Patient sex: F
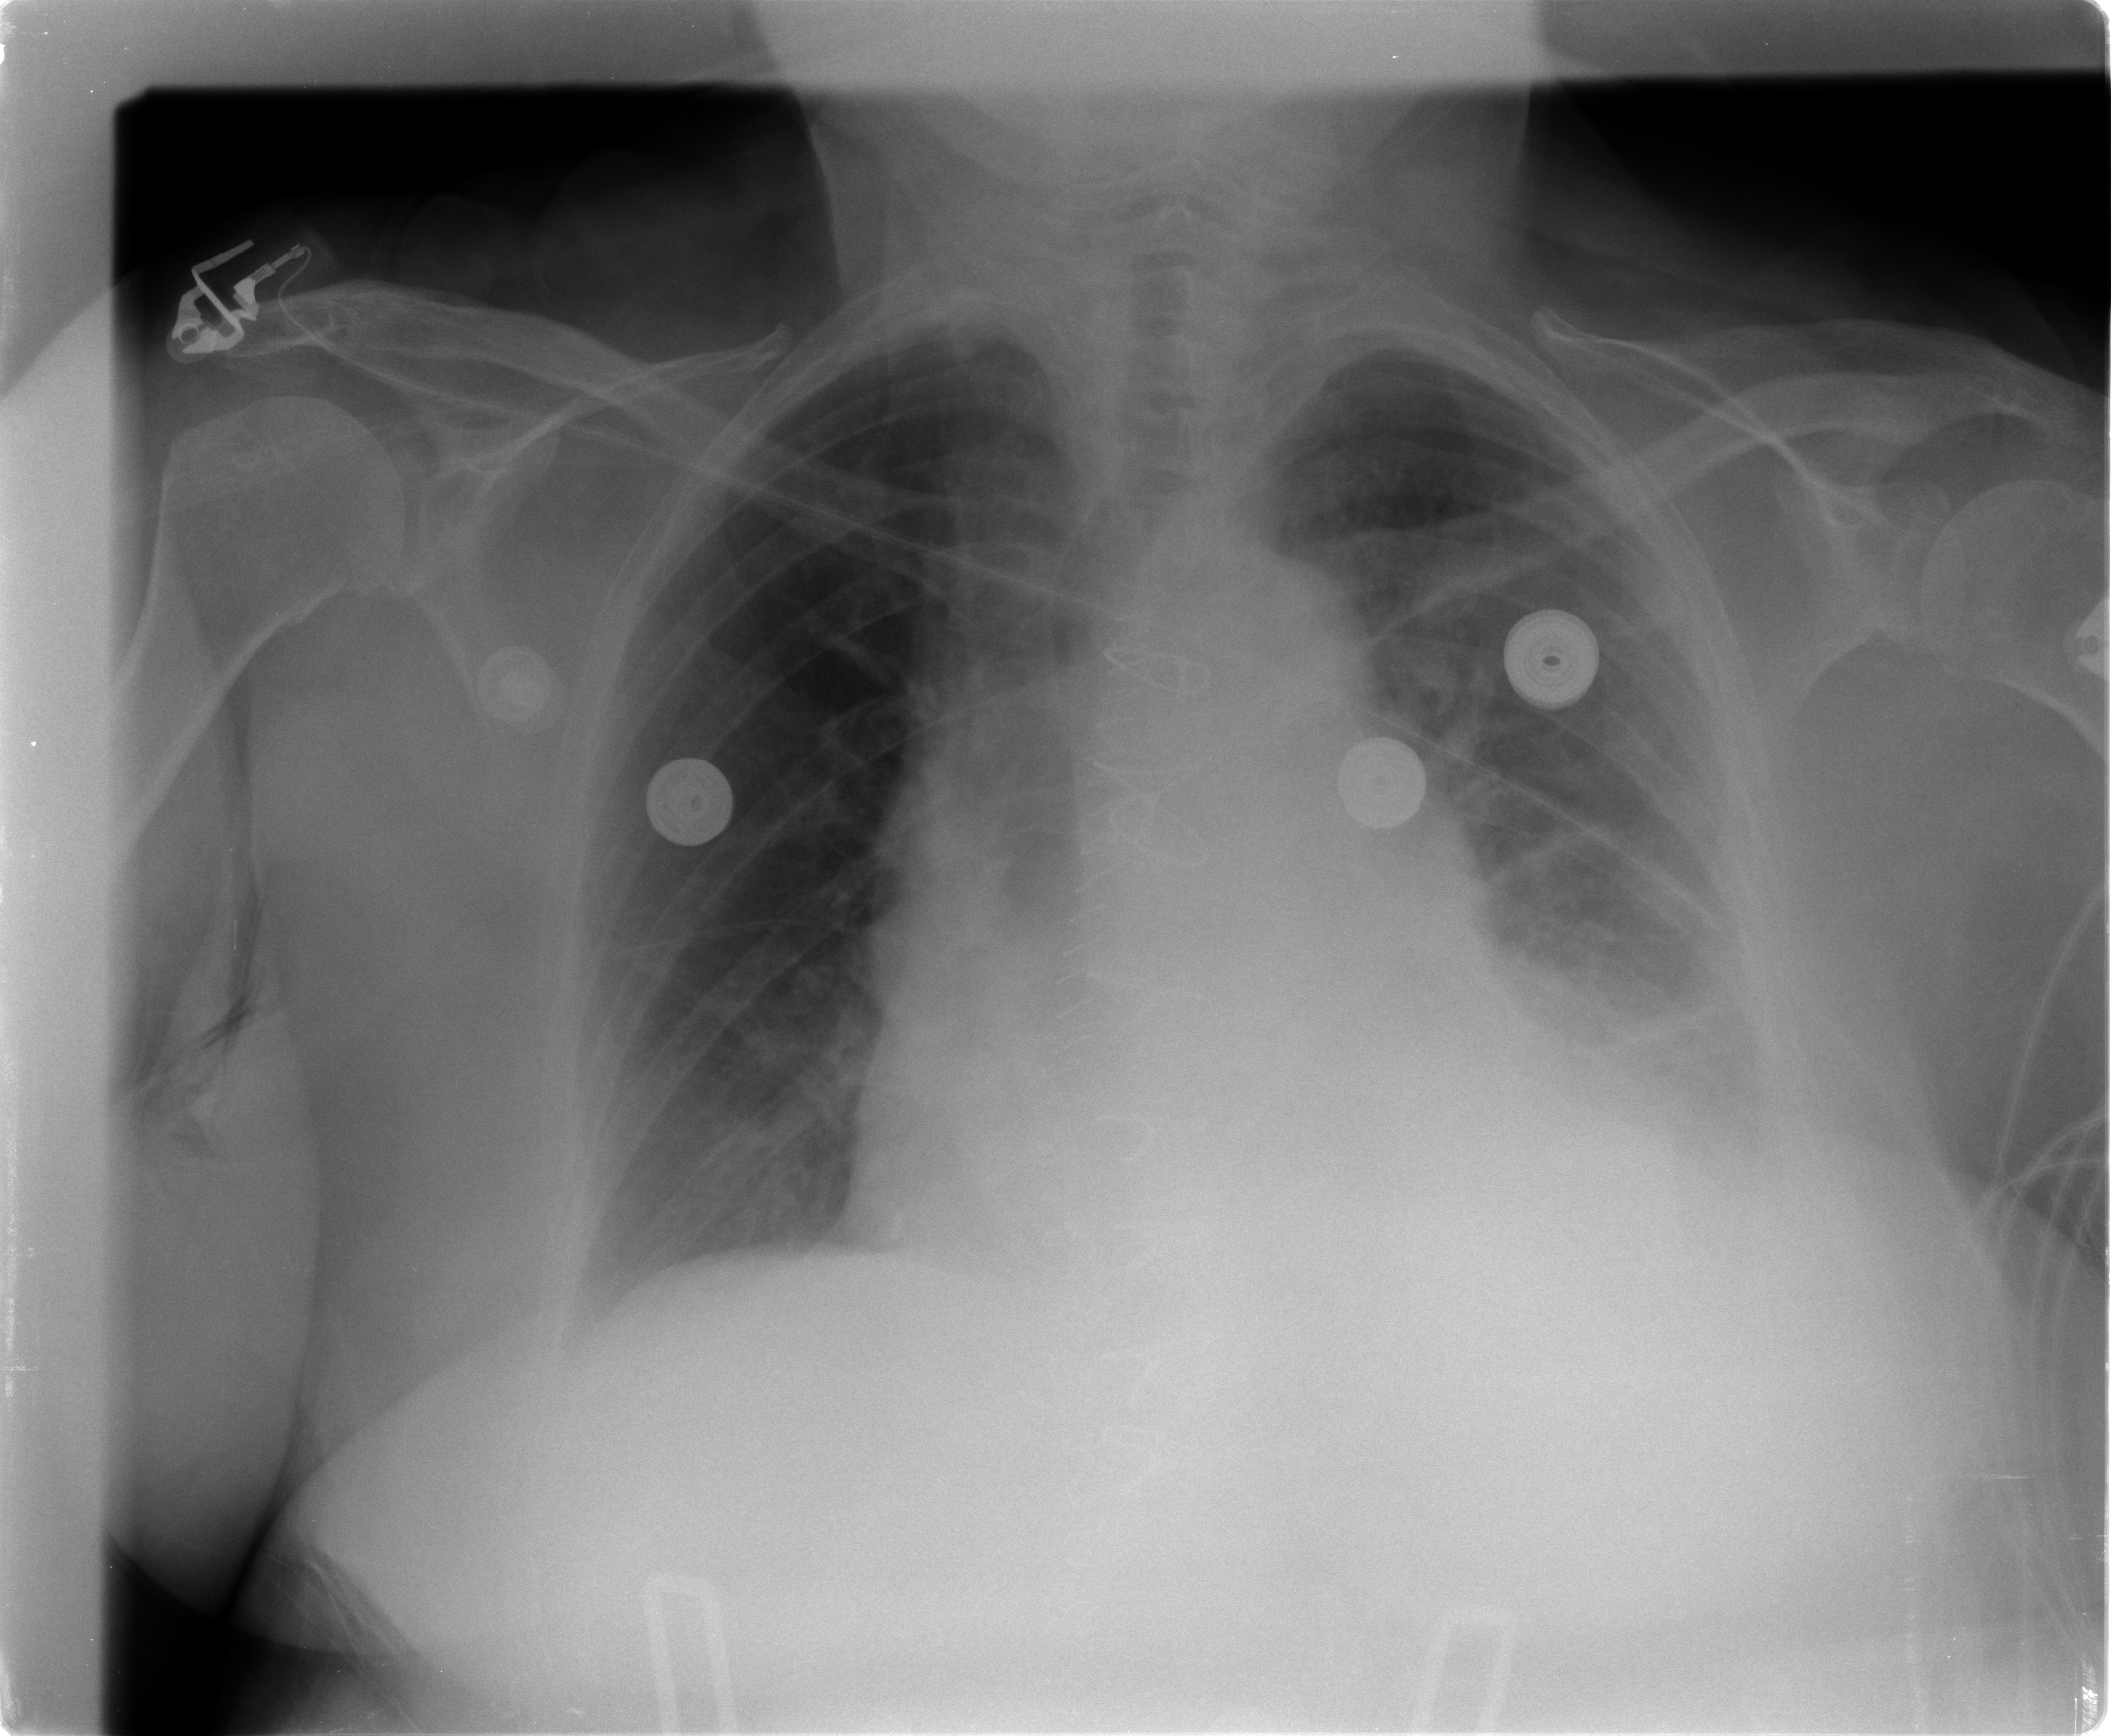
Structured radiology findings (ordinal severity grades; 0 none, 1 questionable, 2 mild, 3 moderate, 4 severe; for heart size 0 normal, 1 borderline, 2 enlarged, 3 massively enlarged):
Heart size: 2
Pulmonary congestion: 1
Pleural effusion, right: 0
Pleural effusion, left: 2
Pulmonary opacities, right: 0
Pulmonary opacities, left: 0
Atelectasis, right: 1
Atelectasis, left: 2